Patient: sex F, age 59
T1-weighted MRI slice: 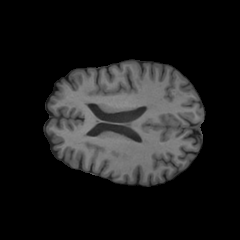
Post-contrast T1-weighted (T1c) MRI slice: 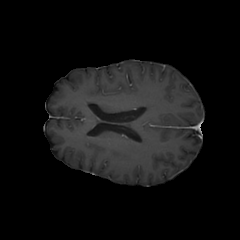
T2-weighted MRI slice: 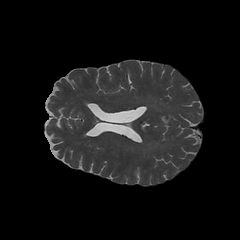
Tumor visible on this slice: no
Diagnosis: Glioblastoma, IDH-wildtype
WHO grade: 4